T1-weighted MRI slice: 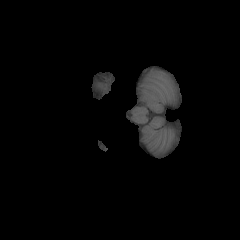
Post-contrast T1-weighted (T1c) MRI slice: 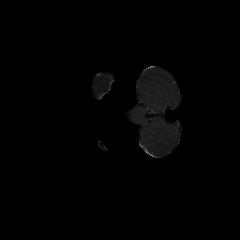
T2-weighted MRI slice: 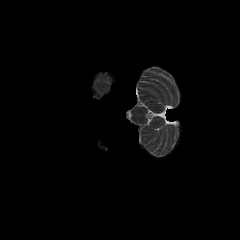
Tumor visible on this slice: no